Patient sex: M
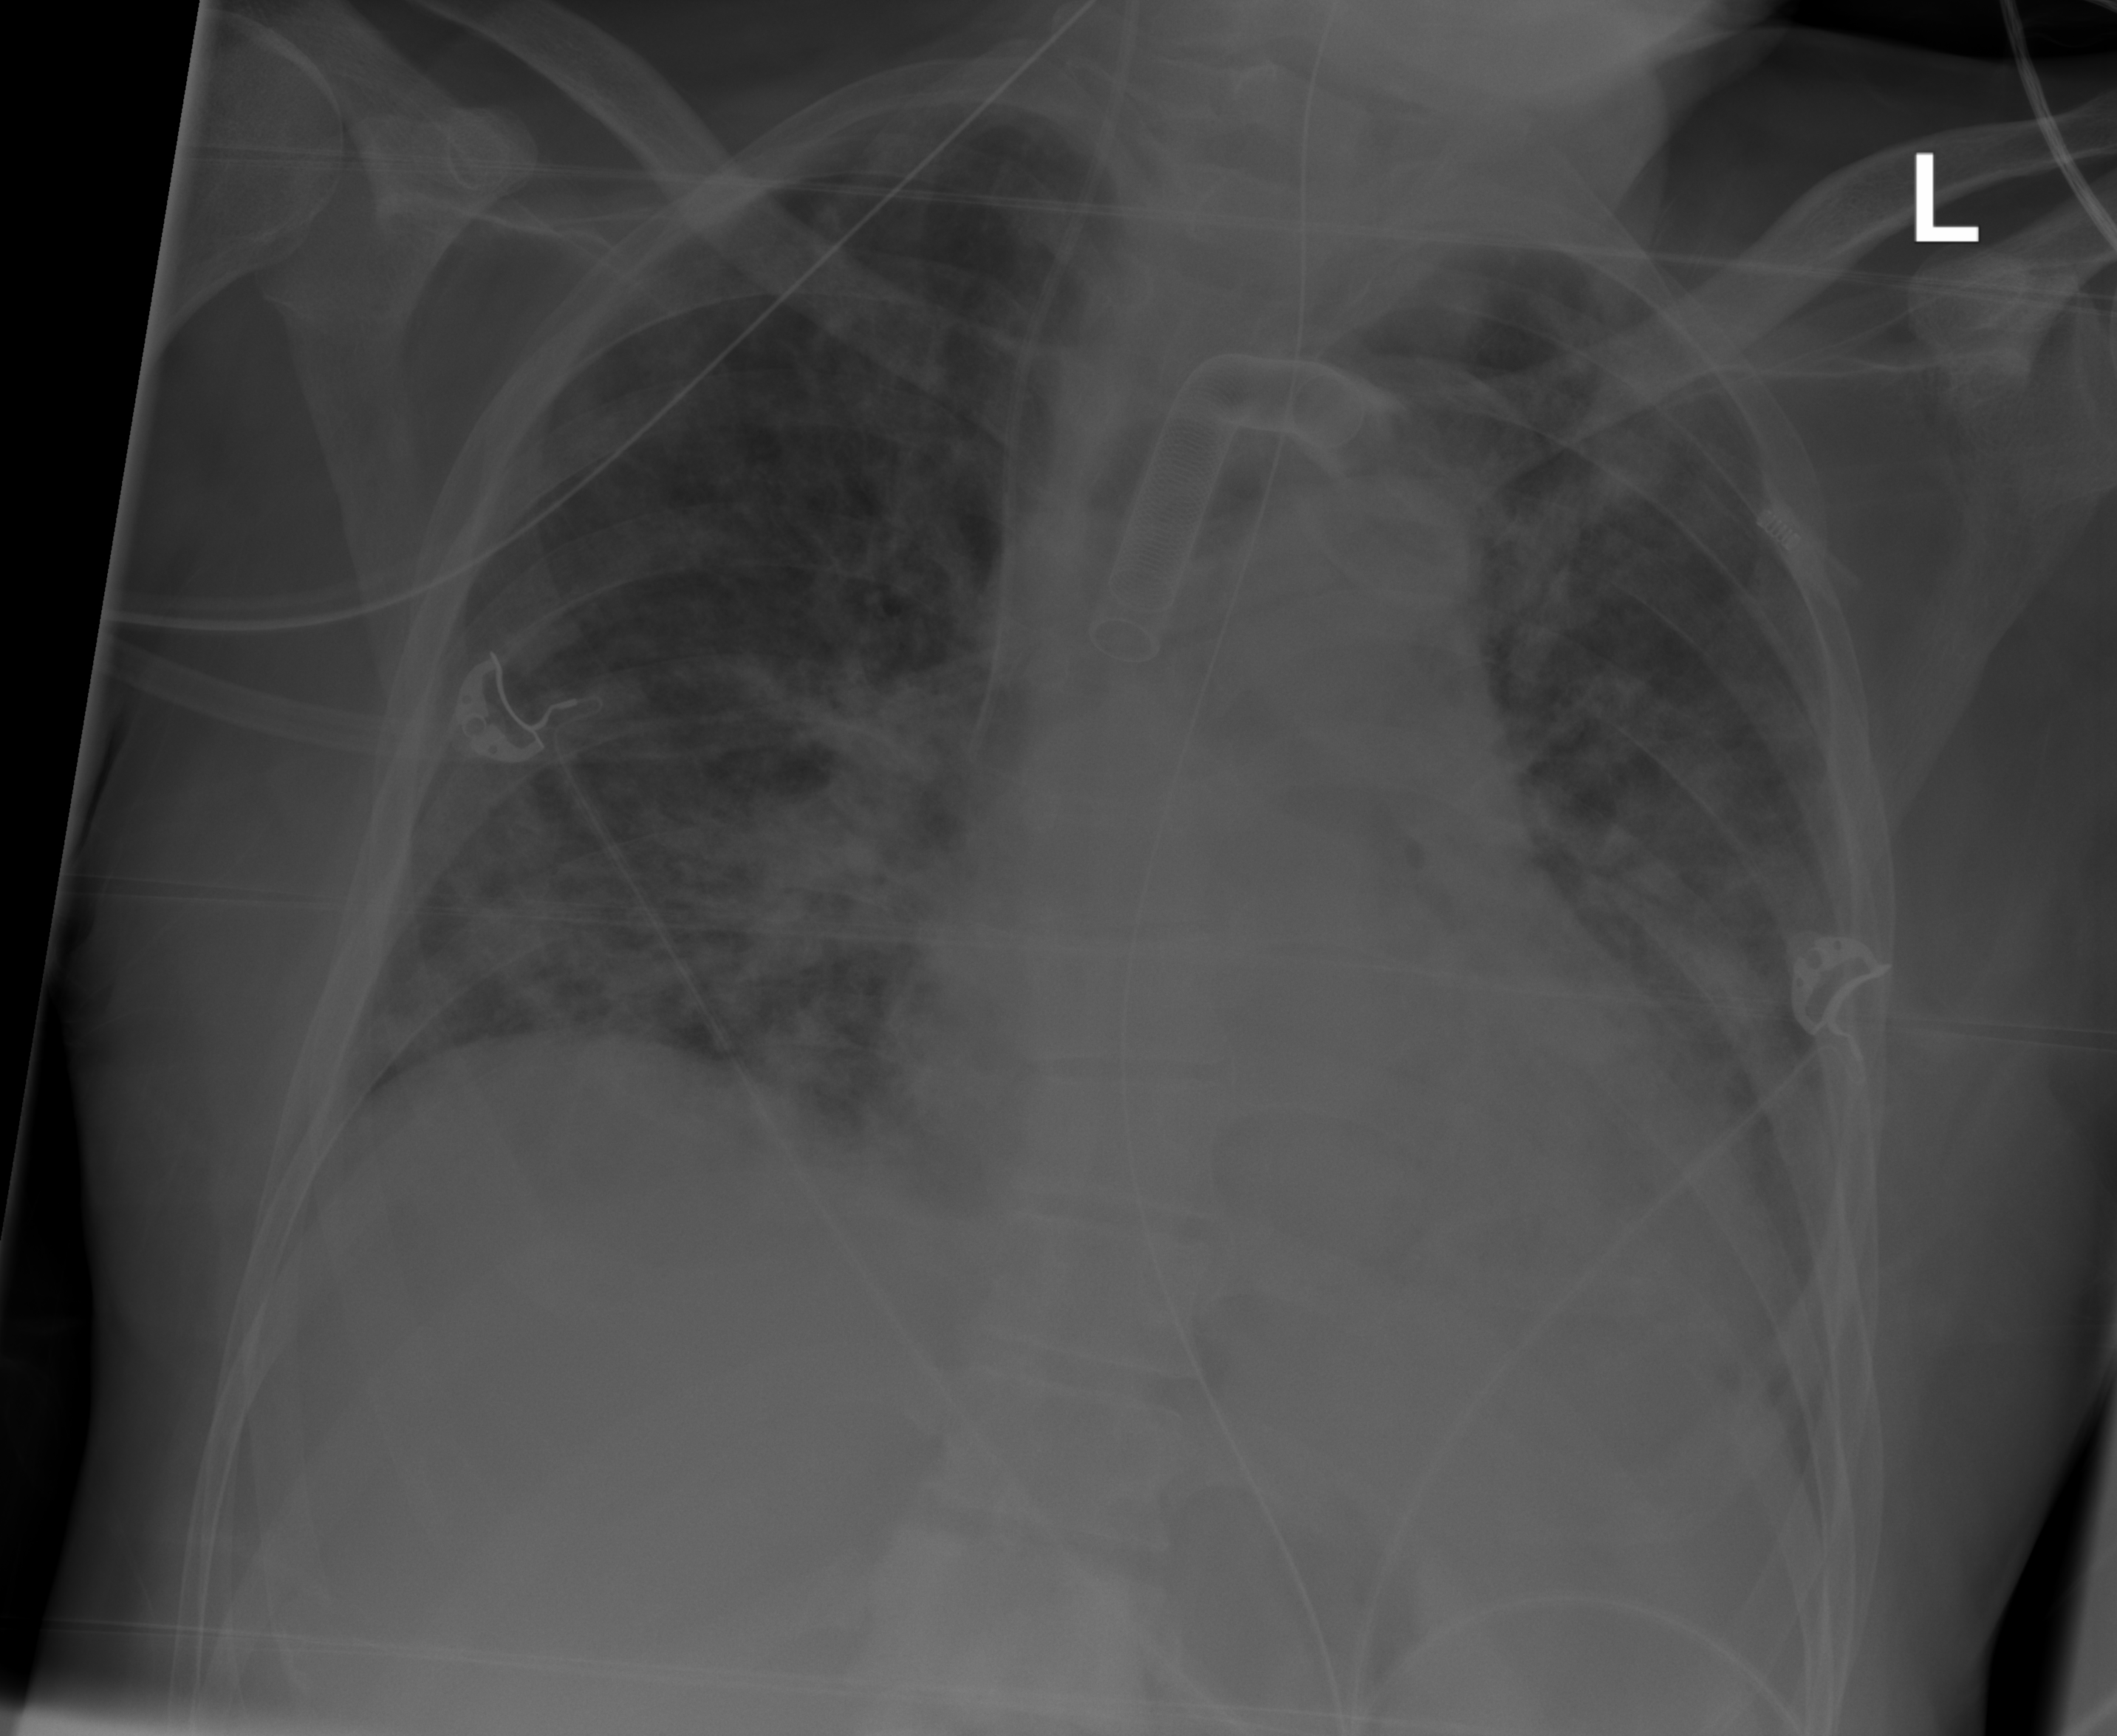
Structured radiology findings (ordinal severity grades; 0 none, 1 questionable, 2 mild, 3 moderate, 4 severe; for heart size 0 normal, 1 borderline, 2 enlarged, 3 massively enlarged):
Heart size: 1
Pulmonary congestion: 0
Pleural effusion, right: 0
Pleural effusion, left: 2
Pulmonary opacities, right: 3
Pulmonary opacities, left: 3
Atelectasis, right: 0
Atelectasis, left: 2